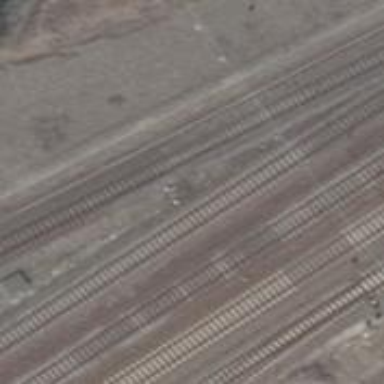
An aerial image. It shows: Rail siding with electrified contact lines for trains.